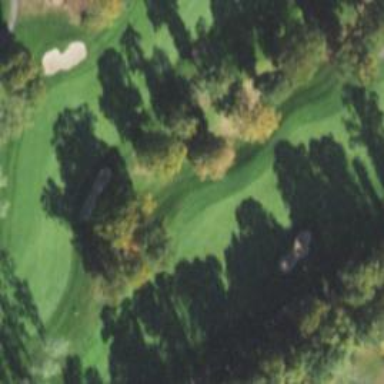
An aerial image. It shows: View of golf hole.